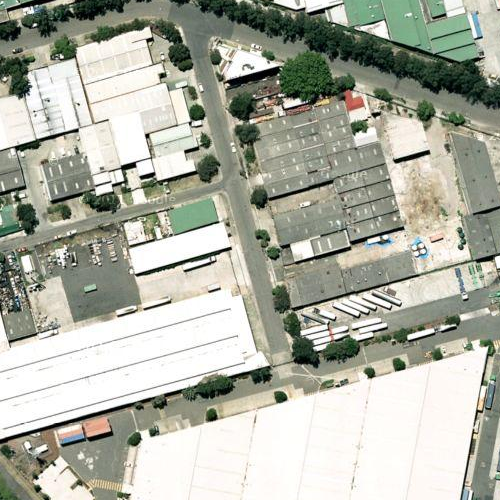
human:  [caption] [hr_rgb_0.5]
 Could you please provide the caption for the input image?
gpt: An industrial area with some white buildings densely arranged while some roads goes though .

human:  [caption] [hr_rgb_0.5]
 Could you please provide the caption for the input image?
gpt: Some roads with plants on the roadside pass through the industrial area .

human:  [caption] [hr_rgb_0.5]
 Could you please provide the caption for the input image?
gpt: There are some road with green plants on the roadside pass through the industrial area .

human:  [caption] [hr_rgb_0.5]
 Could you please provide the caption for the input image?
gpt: An industrial area with some white buildings densely arranged while some roads go through .

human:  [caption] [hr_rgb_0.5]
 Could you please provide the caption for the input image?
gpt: An industrial area with some white buildings while some roads goes through this area .